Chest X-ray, PA view. Patient: 63 years old, sex M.
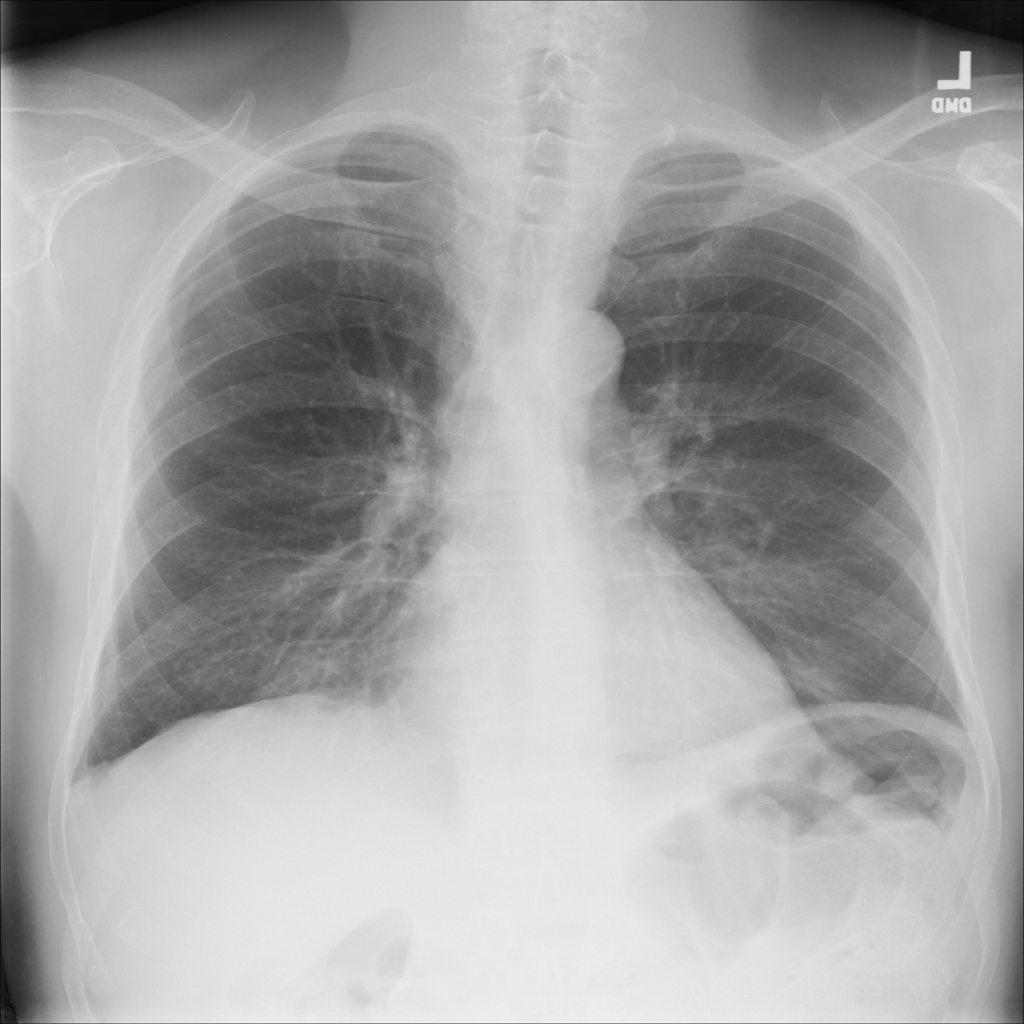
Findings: No Finding